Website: home-depot
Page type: payment
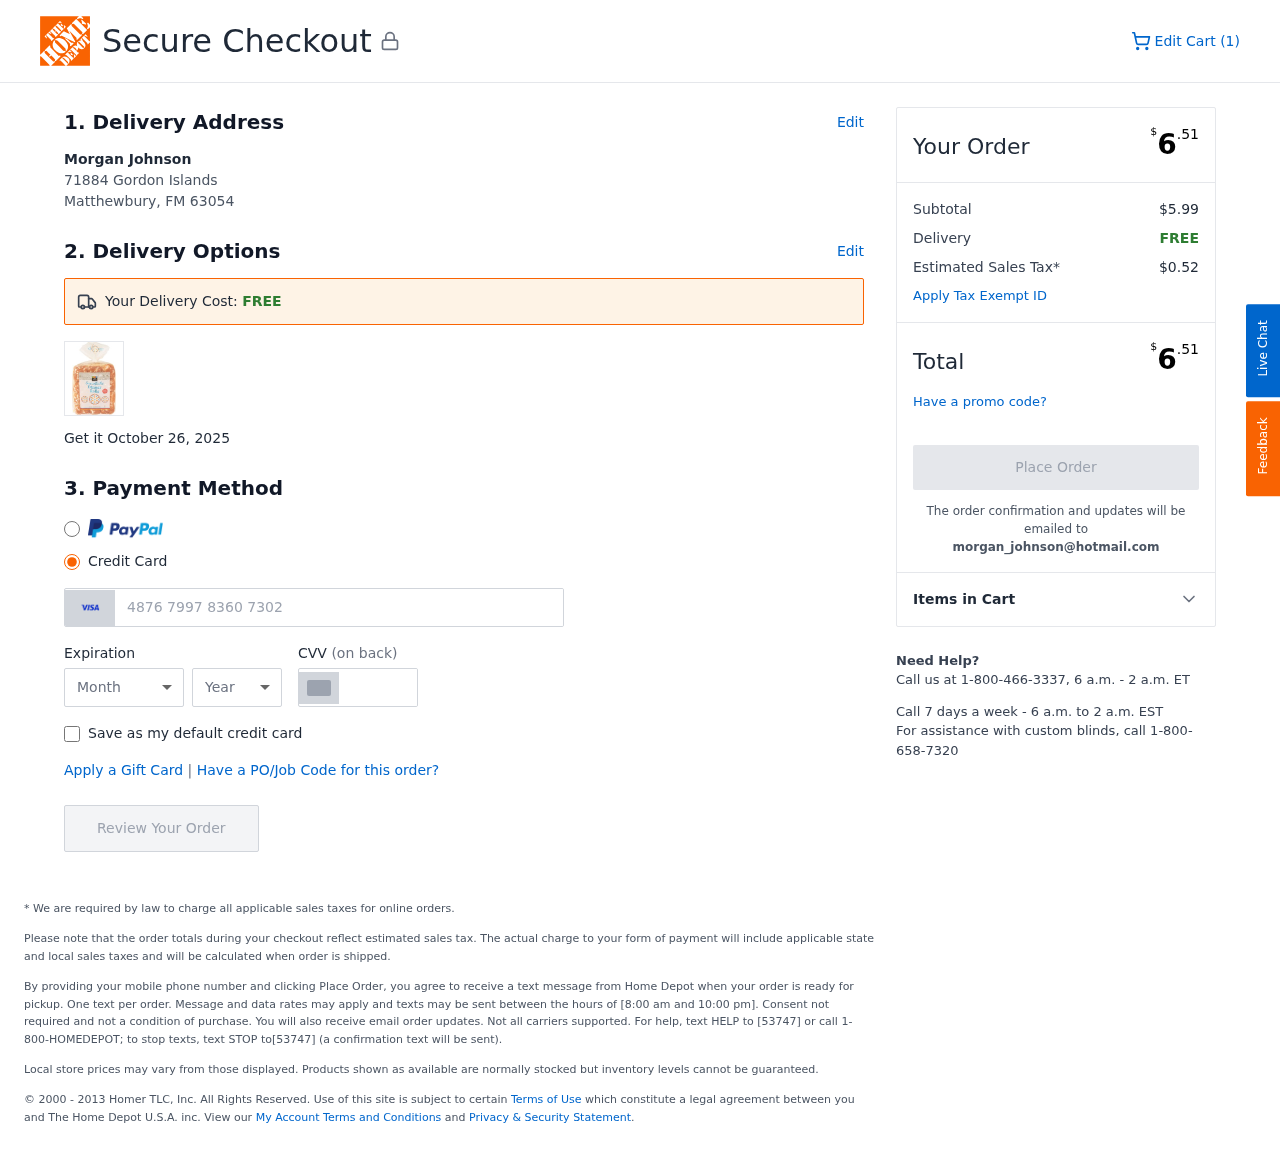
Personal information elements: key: PII_CARD_CVV
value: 080
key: PII_CARD_EXPIRY_MONTH
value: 12
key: PII_CARD_EXPIRY_YEAR
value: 29
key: PII_CARD_NUMBER
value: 4876 7997 8360 7302
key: PII_CITY_STATE_ZIP
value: Matthewbury, FM 63054
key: PII_EMAIL
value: morgan_johnson@hotmail.com
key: PII_FULLNAME
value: Morgan Johnson
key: PII_STREET
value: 71884 Gordon Islands
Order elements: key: ORDER_NUM_ITEMS
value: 1
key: ORDER_DELIVERY_DATE
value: October 26, 2025
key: ORDER_TOTAL
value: $6.51
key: ORDER_SUBTOTAL
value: $5.99
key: ORDER_SHIPPING_COST
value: FREE
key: ORDER_TAX
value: $0.52